Field crop: maize
Growth stage: 2
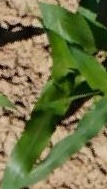
Species: maize